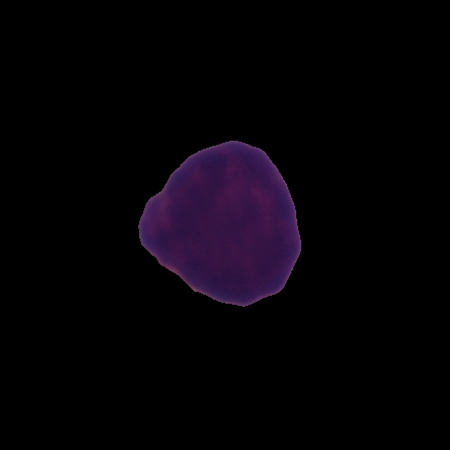
Label: healthy